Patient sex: M
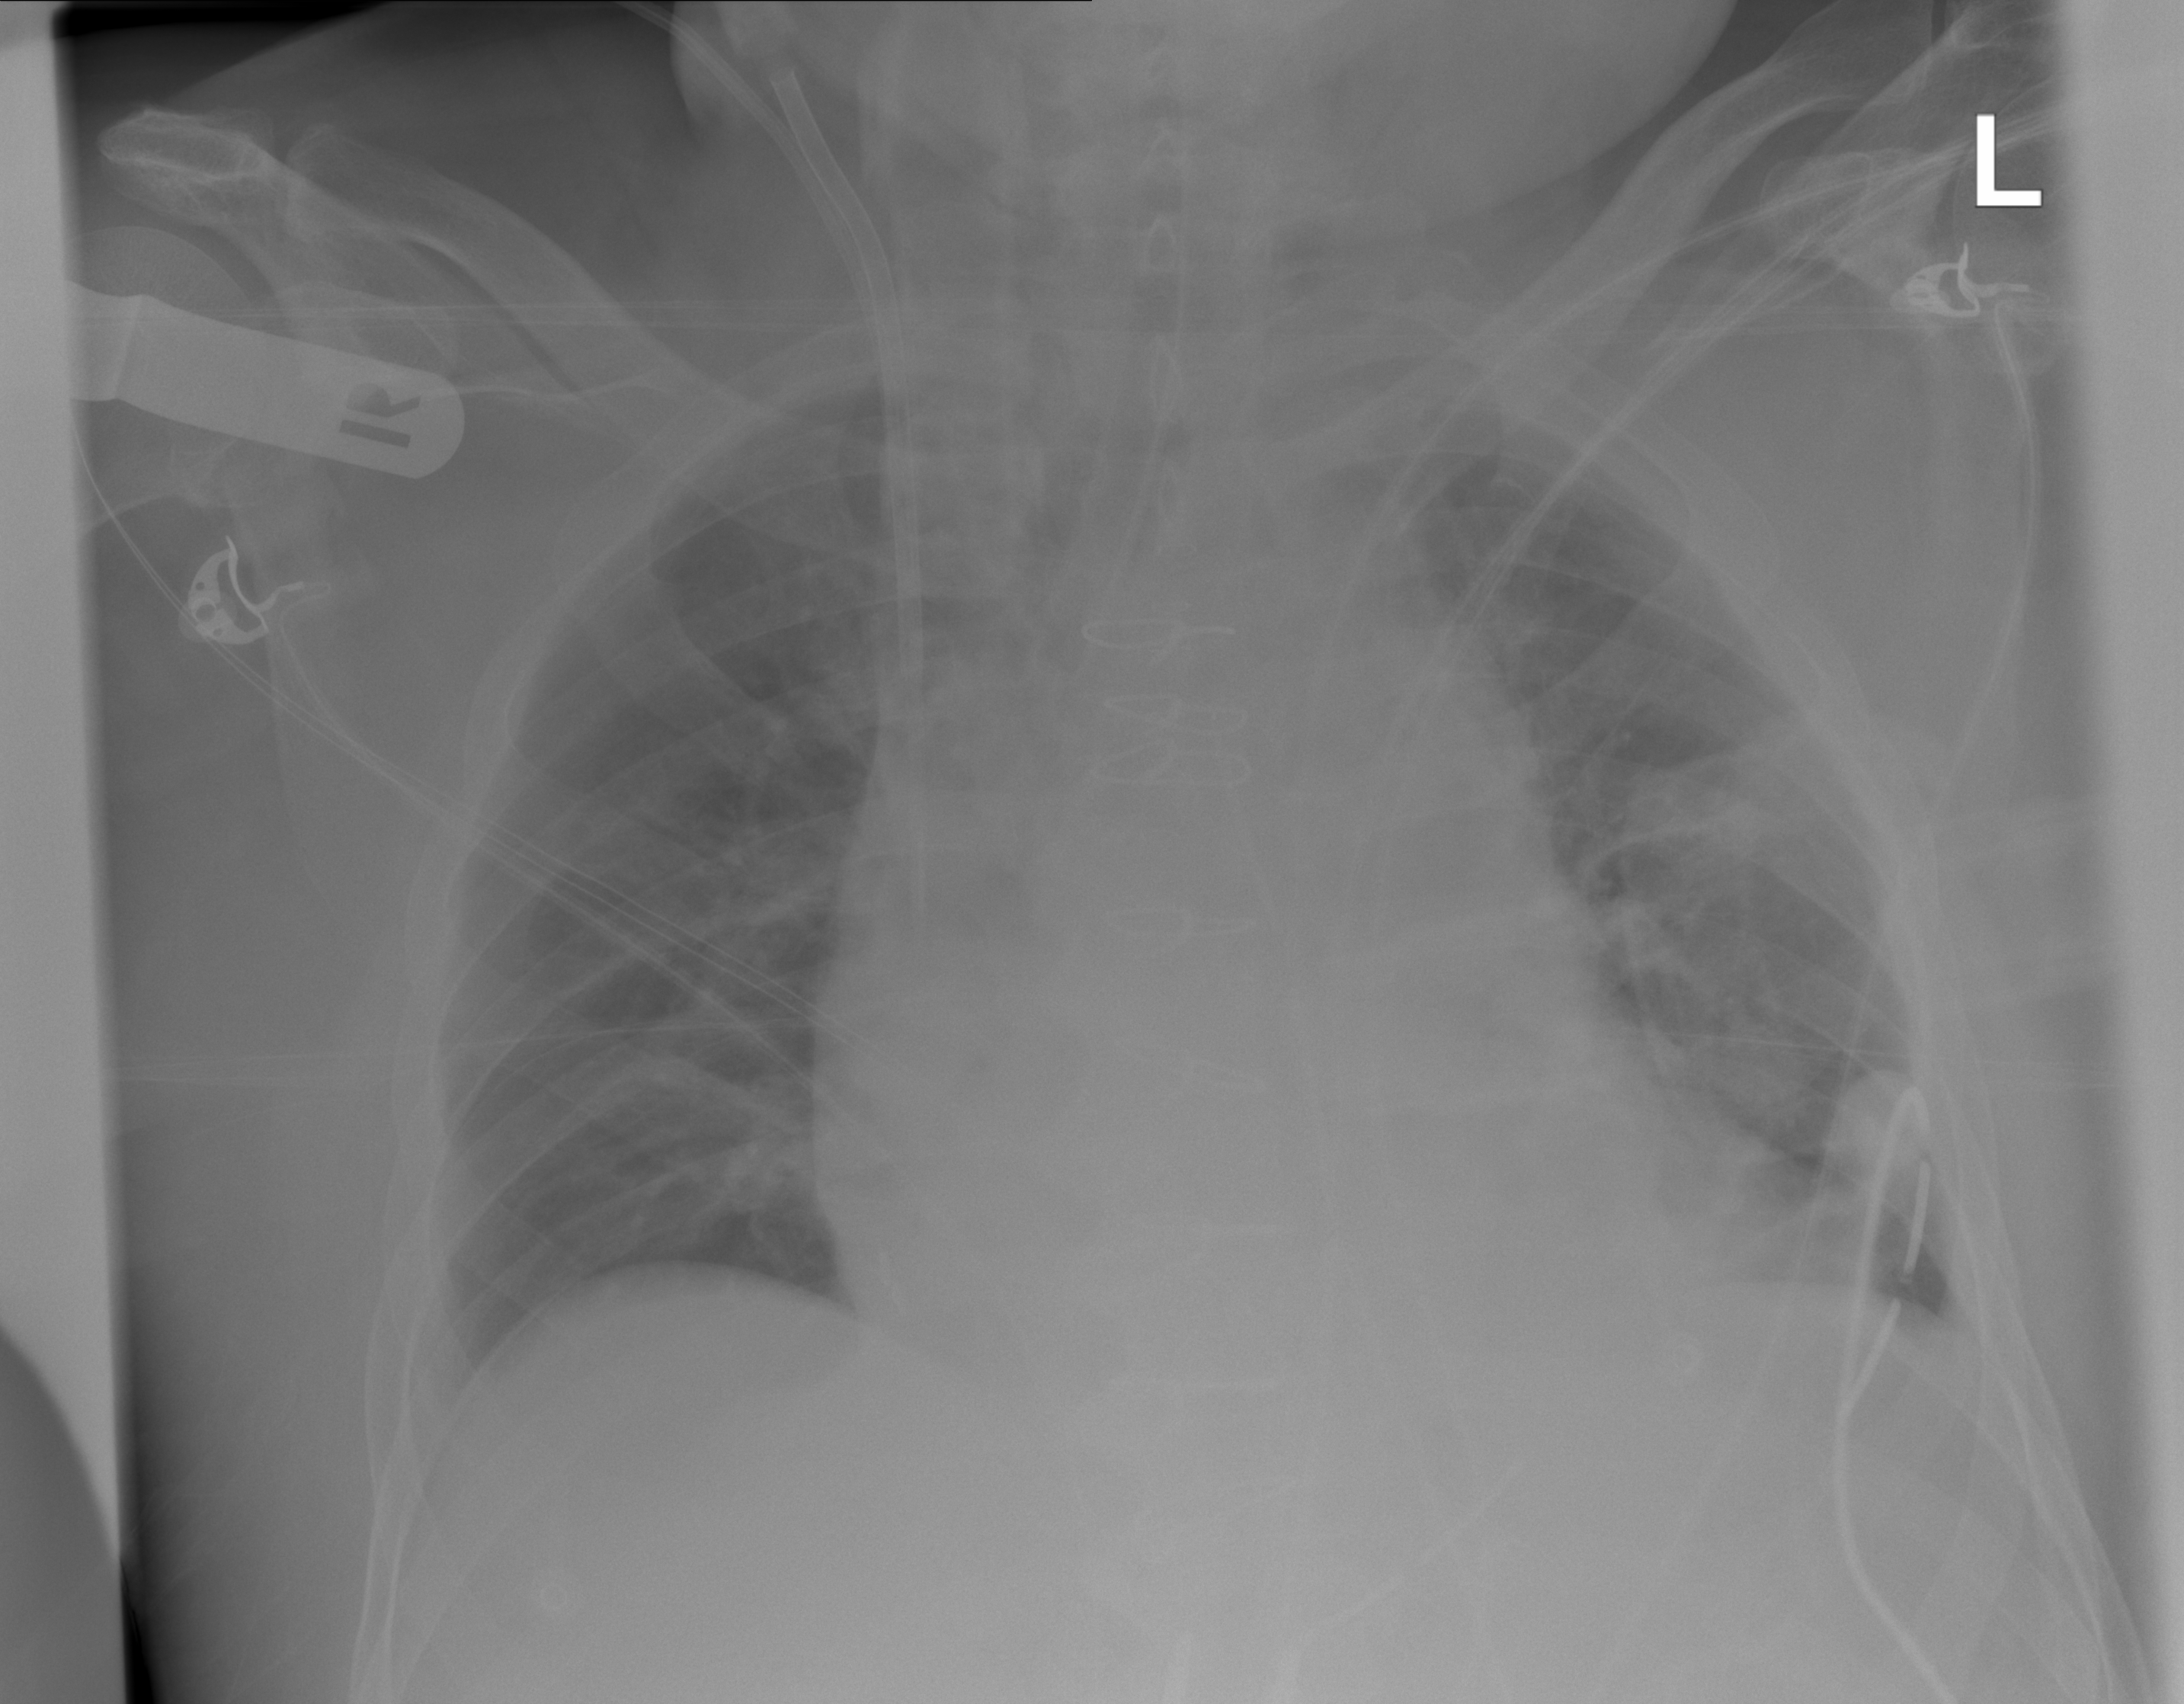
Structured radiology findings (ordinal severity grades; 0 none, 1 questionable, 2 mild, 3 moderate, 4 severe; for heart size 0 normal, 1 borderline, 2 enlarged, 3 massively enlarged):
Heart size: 3
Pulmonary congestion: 2
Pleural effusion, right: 1
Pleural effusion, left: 1
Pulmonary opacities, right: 0
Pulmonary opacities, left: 0
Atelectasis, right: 0
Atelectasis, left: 0